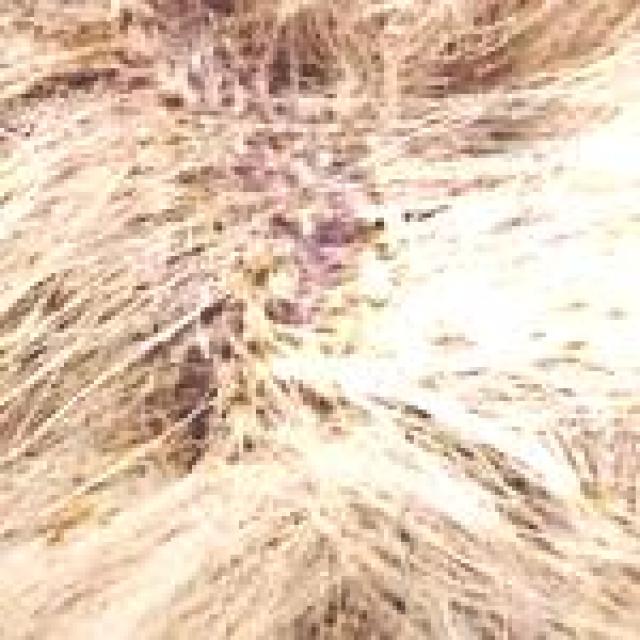
Canine fungal skin infection — characterized by alopecia, scaling, crusting, and circular lesions. Common agents include Malassezia and Candida species.